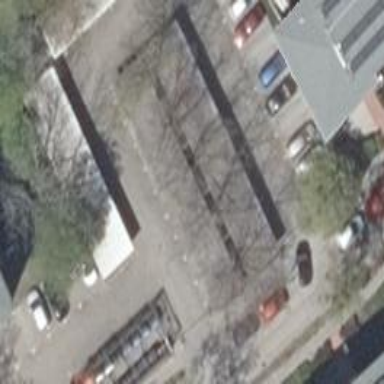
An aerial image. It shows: Parking area with surface.